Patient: sex M, age 71
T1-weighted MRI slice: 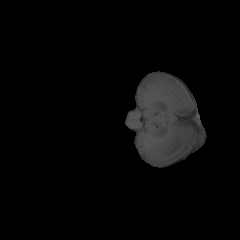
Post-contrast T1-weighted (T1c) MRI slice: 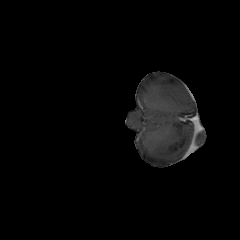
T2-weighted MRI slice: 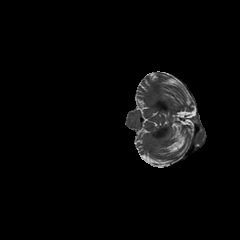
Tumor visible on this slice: no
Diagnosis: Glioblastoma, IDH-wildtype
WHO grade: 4